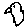
Label: bird